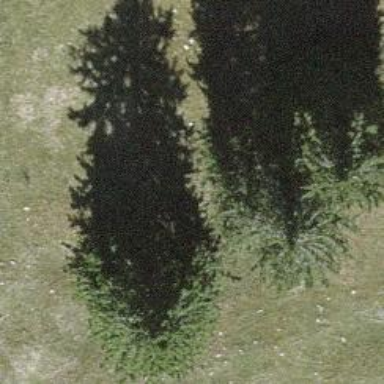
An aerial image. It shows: Needle-leaved tree in its natural environment.